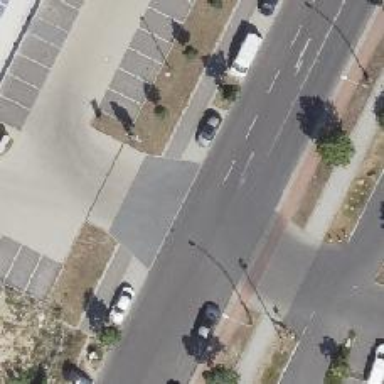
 there is parallel parking lane along the street side."